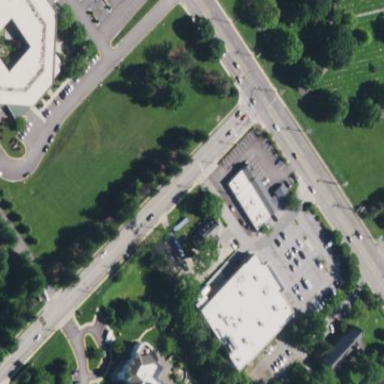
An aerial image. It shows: Commercial area.